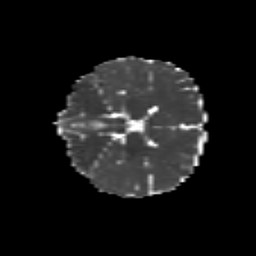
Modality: MD
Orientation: coronal
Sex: female
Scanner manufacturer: siemens
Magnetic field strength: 3 T
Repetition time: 5 s
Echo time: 0.071 s